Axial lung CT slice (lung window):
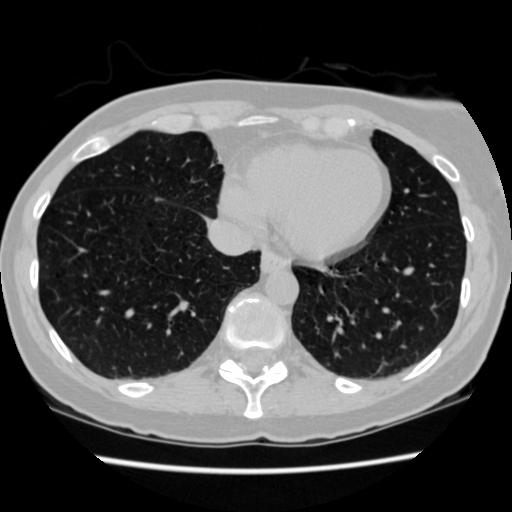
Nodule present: no